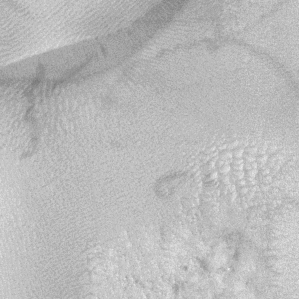
Label: frost